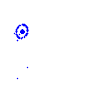
Particle: pion